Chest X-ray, PA view. Patient: 49 years old, sex M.
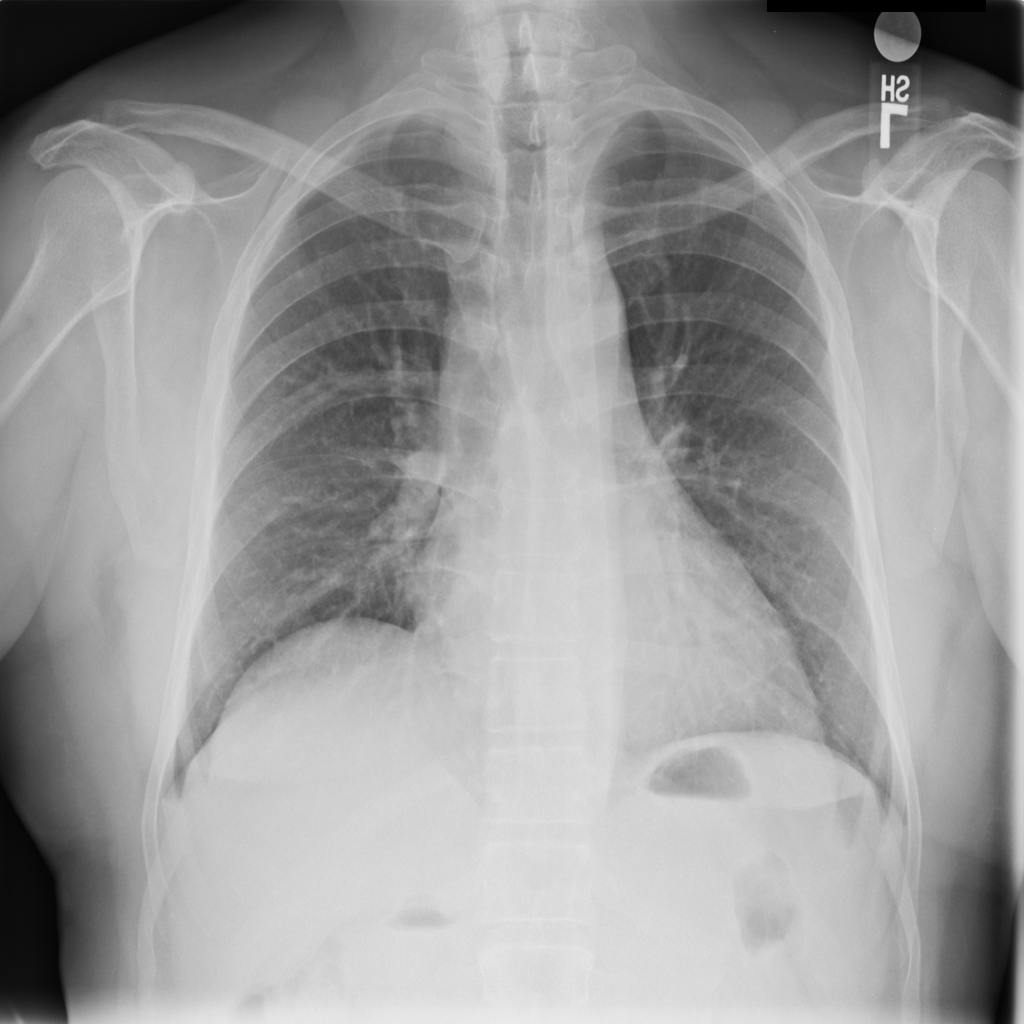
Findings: No Finding